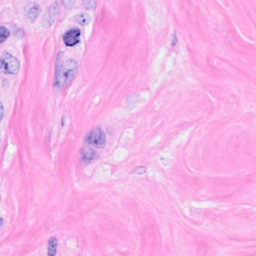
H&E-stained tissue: Breast